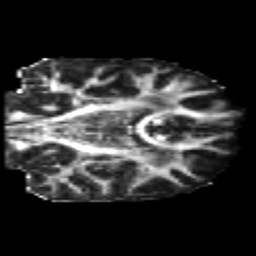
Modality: FA
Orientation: coronal
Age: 21
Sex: female
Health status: healthy
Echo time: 0.074 s